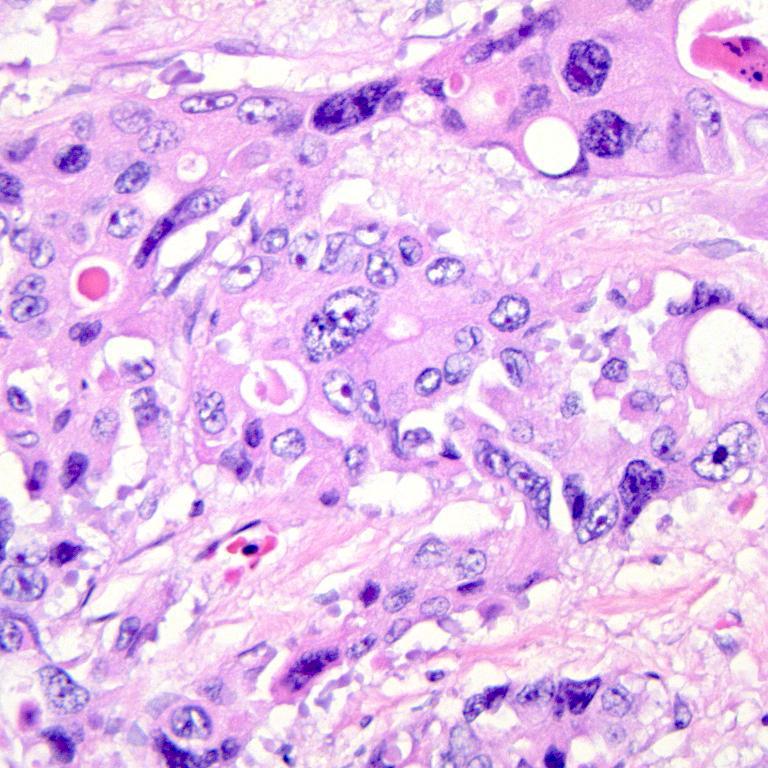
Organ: colon
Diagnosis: adenocarcinomas